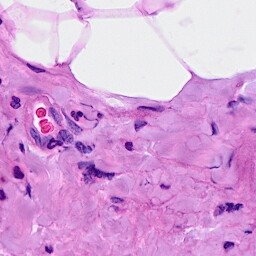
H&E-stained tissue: Breast